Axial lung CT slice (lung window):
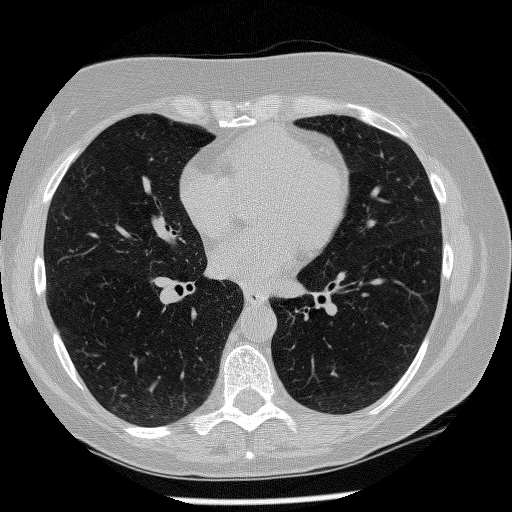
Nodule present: no